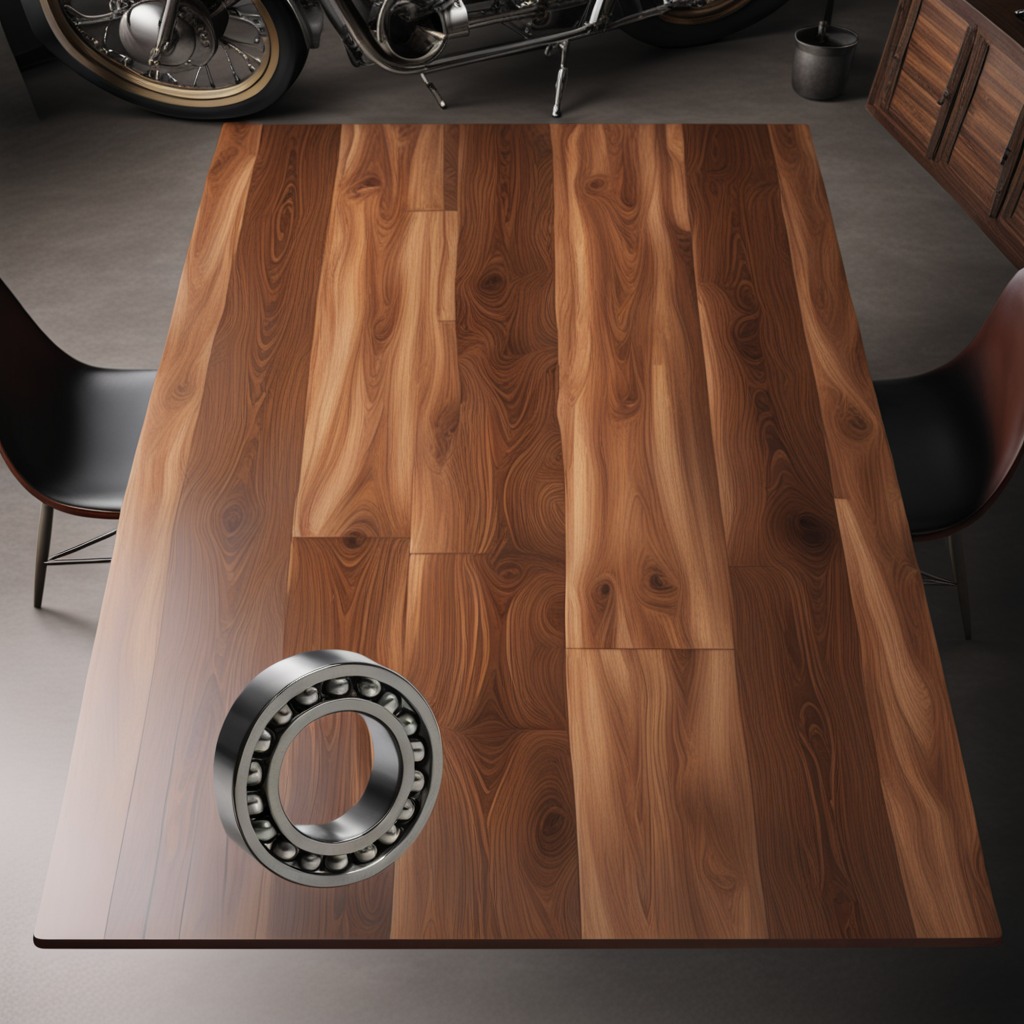
A metal ball bearing is lying on the oil-spilled wooden table in a vintage motorcycle garage.